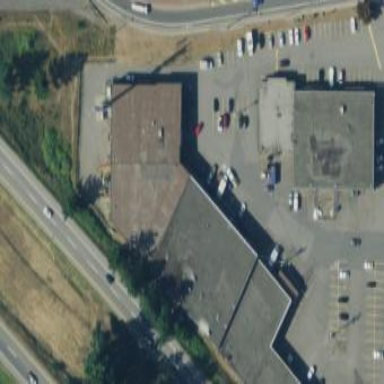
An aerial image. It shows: Commercial building.